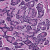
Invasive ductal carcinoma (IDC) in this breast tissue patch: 1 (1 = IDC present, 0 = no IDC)